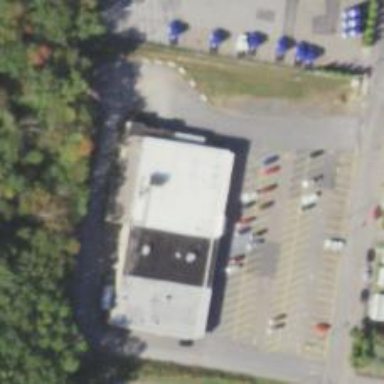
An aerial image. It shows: Supermarket.